Current action and preconditions to check: path_clear

Your task: For each precondition in the list above, predict whether it will hold at this action.

Consider the current scene as observed from the mobile robot's camera, and analyze the predicted future states of all dynamic agents (e.g., people, animals, vehicles, or any moving entities) within the NEXT SECOND.

IMPORTANT: Only answer "very likely" if you are absolutely certain—based on strong, clear evidence—that a dynamic agent will violate the precondition in the predicted future state. Do NOT answer "very likely" for unlikely, ambiguous, or low-probability risks.

Ask yourself for each precondition: Is there a high probability, with clear and convincing evidence, that the predicted future states of any dynamic agent will interfere with the predicted future state of the currently executing action within the NEXT SECOND, causing that precondition to fail?

Assess the risk level based on these predictions. Use "likely" or "very likely" if motions create a clear risk of interference.

Use "neutral" or "improbable" if agents are nearby but their predicted paths are clearly diverging or non-conflicting.

Failure Risk Categories: "very improbable", "improbable", "neutral", "likely", "very likely"

Answer Format: Output ONLY the probability_of_failure value from these categories: "very improbable", "improbable", "neutral", "likely", "very likely"

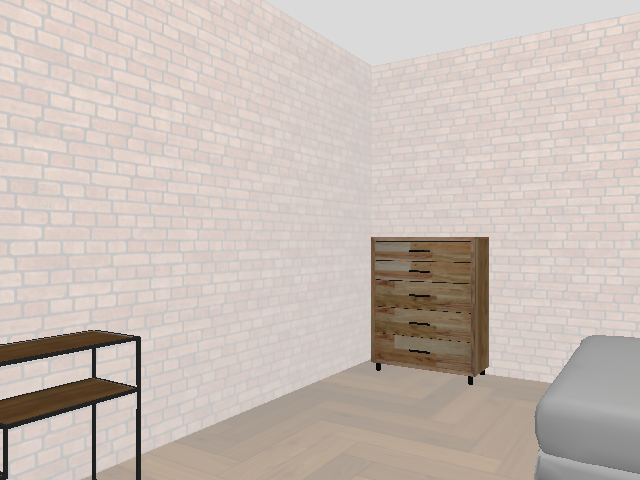

Answer: very improbable